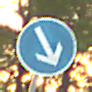
Verkehrszeichen: VorgeschriebeneVorbeifahrtRechts
Umgebung: Outdoor, RoadRail
Tageszeit: SunriseSunset
Wetter: Clear
Licht: Natural
Jahreszeit: NotSpecified
Kontrast: LowContrast